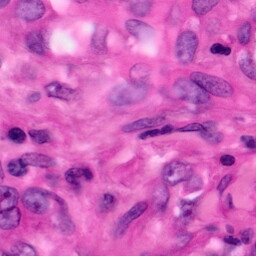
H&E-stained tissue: Pancreatic